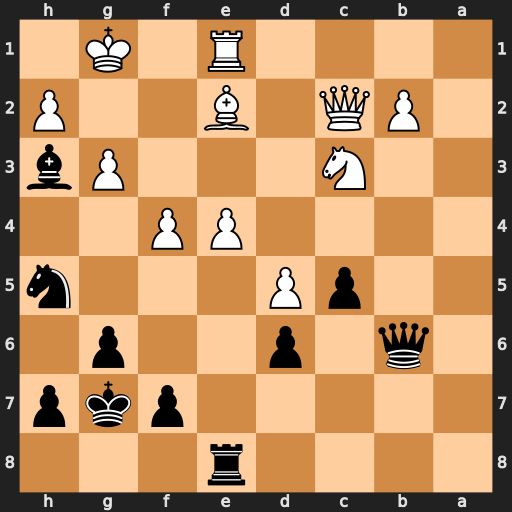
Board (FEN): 4r3/5pkp/1q1p2p1/2pP3n/4PP2/2N3Pb/1PQ1B2P/4R1K1
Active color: b
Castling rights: -
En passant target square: -
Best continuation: c4+ Kh1 Qf2 Rg1 Nf6 Nd1 Nxe4